Круглый горизонтальный стол радиусом $R$ может без трения вращаться с угловой скоростью $\omega$ вокруг вертикальной оси $CC'$, проходящей через его центр $O$, как показано на рисунке. В этом столе вырезаны две перпендикулярные друг другу радиальные канавки. В одну из них помещают небольшое тело $A$ массой $m_A$, и коэффициент трения покоя между $A$ и дном канавки равен $\mu_0$, а в другую канавку помещают небольшое тело $B$ массой $m_B$, и трение между ним и дном канавки отсутствует. С помощью невесомой нерастяжимой нити длины $l$ ($l < R$), перекинутой через ось в точке $O$, тела $A$ и $B$ связывают вместе. Расстояние от тела $A$ до центра стола $O$ обозначим как $x$. Считайте, что стол вращается с постоянной угловой скоростью, и тангенциальная составляющая силы, действующей на $A$ со стороны канавки, равна нулю.
Найдите, какому условию должны удовлетворять $\omega$ и $x$, чтобы тела $A$ и $B$ находились в состоянии покоя относительно стола.
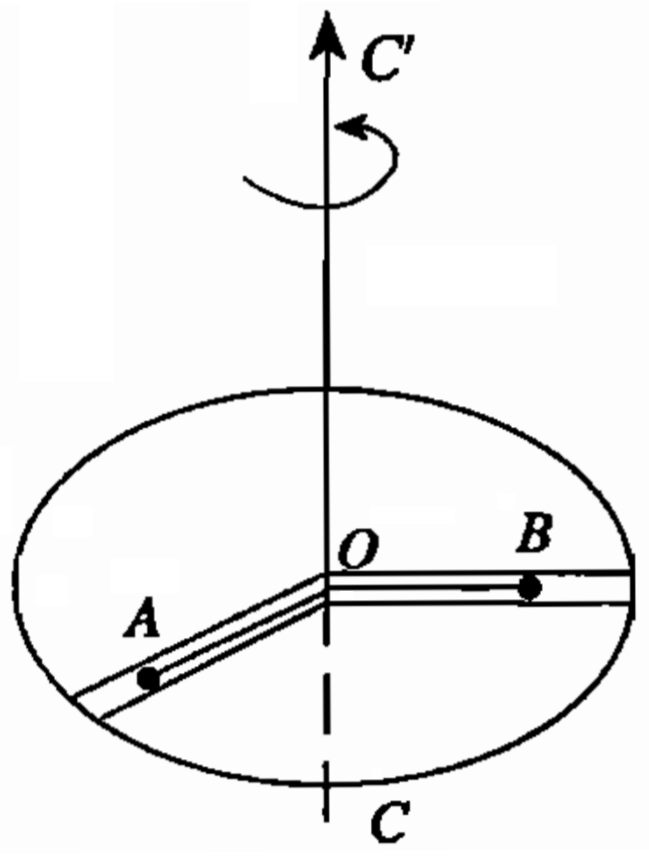
Ответ: \[\left[\begin{array}{c}\left\{\begin{array}{ccc}\omega&\leq&\sqrt{\frac{\mu_0g}{\frac{m_A+m_B}{m_A}x-\frac{m_B}{m_A}l}}\\x&>&\frac{m_B}{m_A+m_B}l\end{array}\right.\\\left\{\begin{array}{ccc}\omega&\leq&\sqrt{\frac{\mu_0g}{\frac{m_B}{m_A}l-\frac{m_A+m_B}{m_A}x}}\\x&<&\frac{m_B}{m_A+m_B}l\end{array}\right.\\\left\{\begin{array}{ccc}\omega&\in&\mathbb{R}_+\\x&=&\frac{m_B}{m_A+m_B}l\end{array}\right.\end{array}\right.\]
Темы:
T, Механика, Динамика, Вращательное движение, Китайские